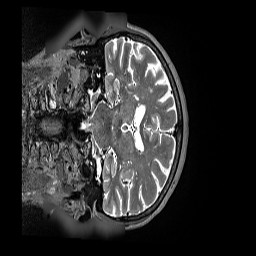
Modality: T2w
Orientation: coronal
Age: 76
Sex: male